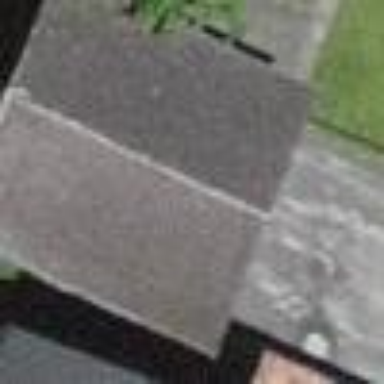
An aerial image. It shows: Garage building.